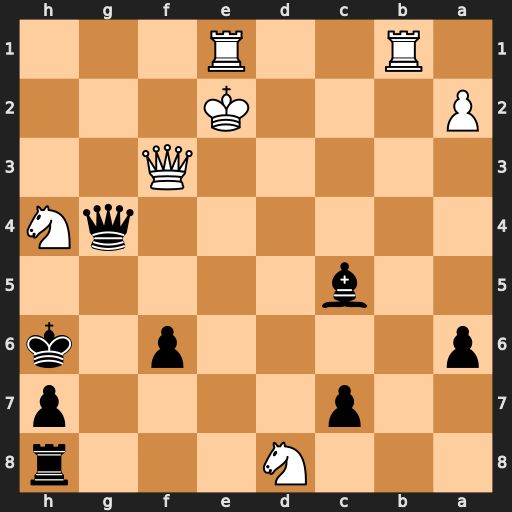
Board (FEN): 3N3r/2p4p/p4p1k/2b5/6qN/5Q2/P3K3/1R2R3
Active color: b
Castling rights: -
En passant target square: -
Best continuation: Qc4+ Qd3 Re8+ Kd2 Bb4+ Rxb4 Qxb4+ Qc3 Qxc3+ Kxc3 Rxe1